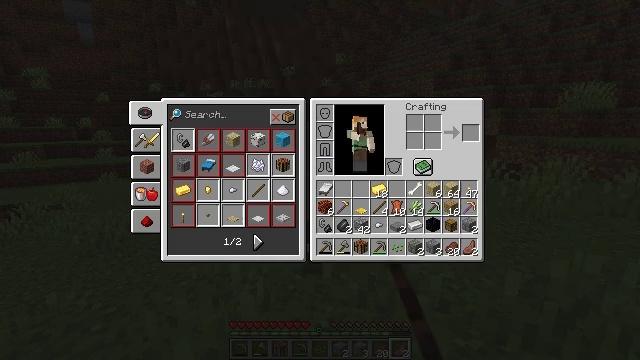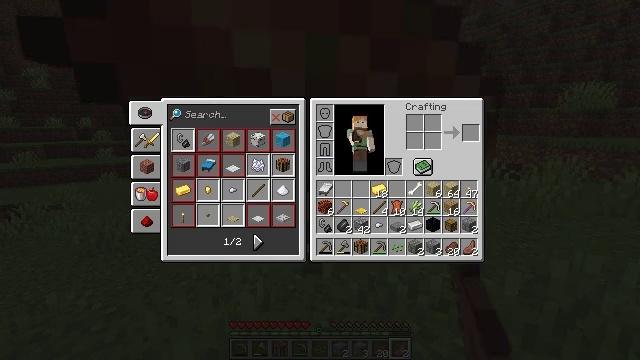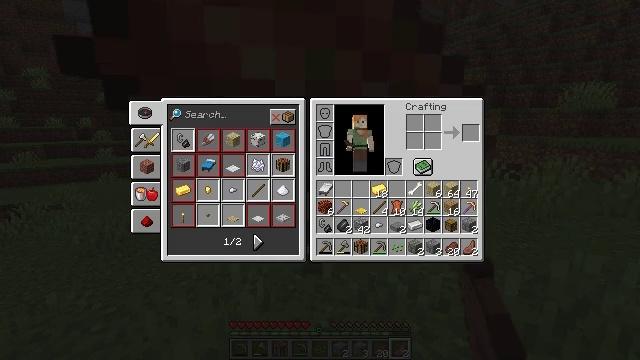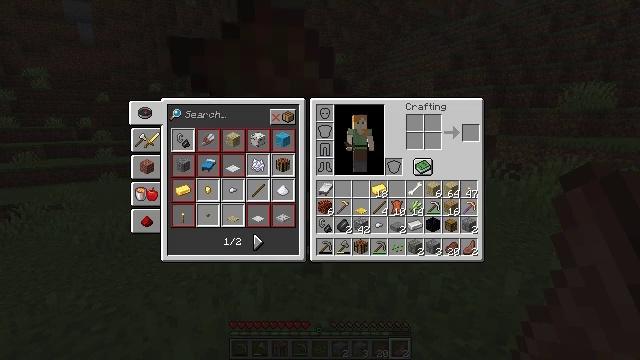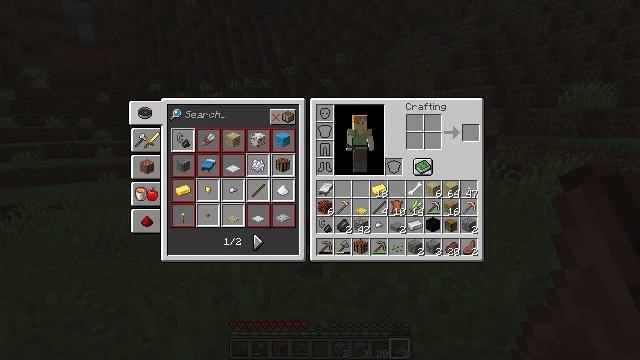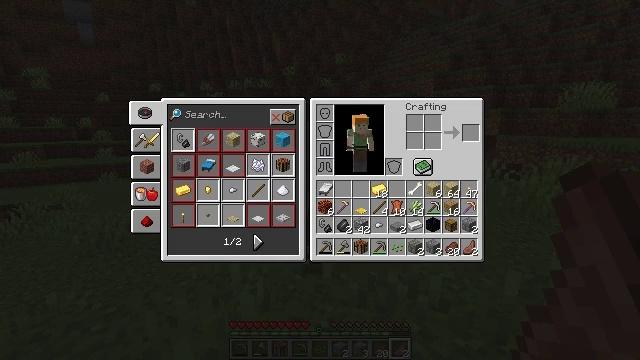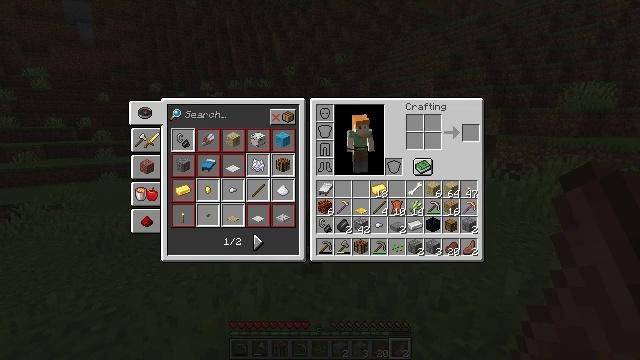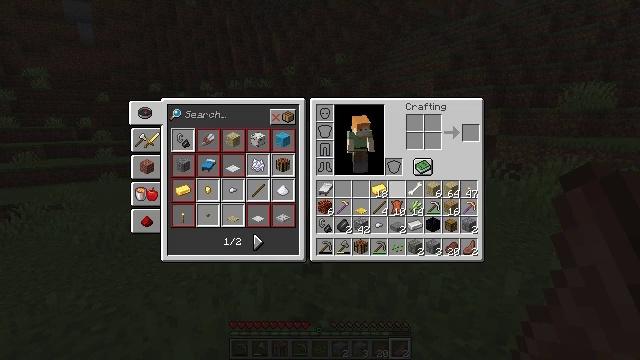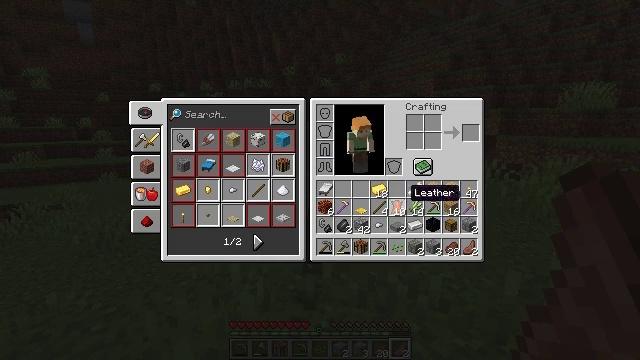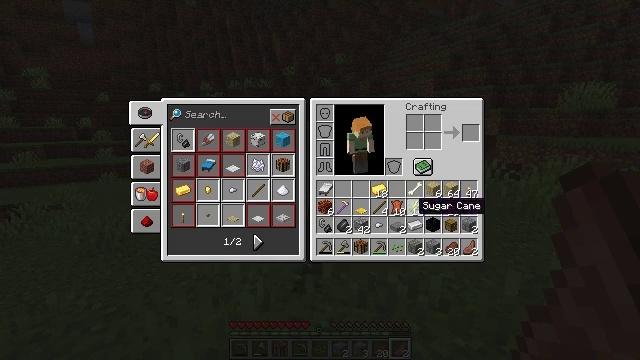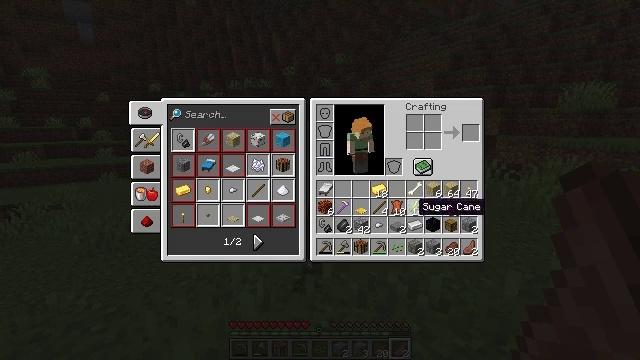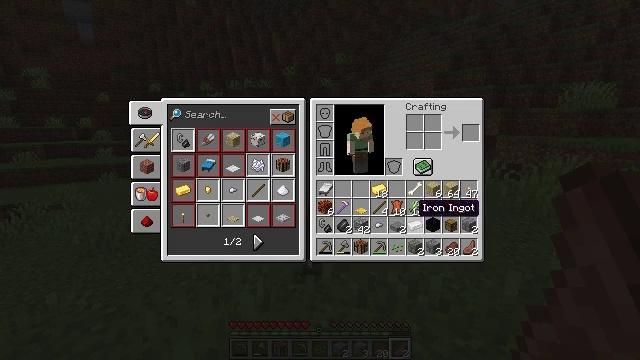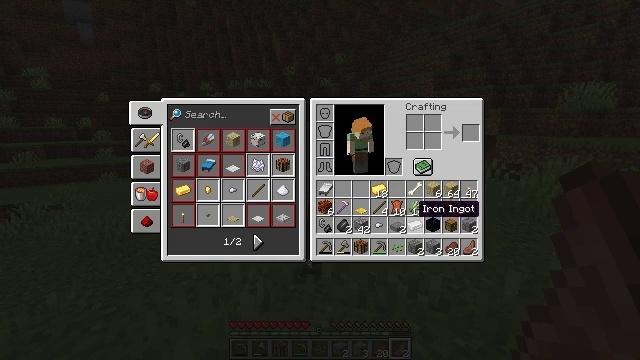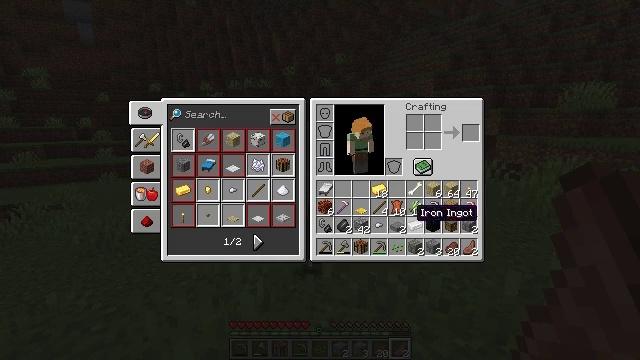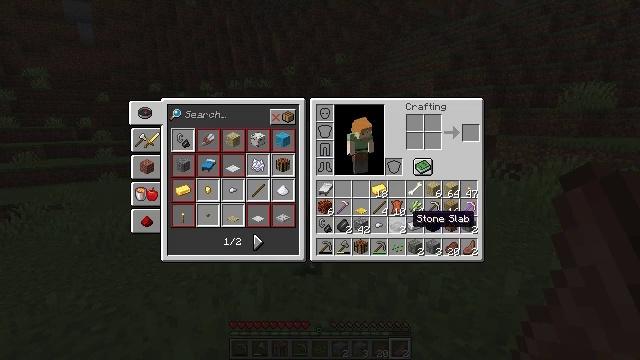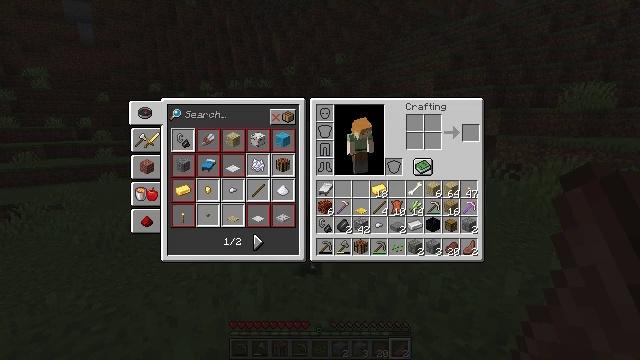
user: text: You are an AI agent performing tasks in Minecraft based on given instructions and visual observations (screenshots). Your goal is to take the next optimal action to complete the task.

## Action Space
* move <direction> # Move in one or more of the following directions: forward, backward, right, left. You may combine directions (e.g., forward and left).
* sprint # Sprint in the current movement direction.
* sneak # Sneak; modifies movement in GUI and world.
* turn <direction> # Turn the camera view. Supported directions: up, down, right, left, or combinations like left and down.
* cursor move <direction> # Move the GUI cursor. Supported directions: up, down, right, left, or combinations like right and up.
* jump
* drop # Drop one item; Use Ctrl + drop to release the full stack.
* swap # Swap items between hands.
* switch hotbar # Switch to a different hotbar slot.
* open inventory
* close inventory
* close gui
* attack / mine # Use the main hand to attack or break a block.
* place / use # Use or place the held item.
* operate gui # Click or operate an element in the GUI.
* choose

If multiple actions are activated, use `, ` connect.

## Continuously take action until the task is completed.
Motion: motion action
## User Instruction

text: Drop a stone slab.
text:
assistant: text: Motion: cursor move down, open gui
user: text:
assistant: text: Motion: cursor move down
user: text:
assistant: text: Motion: cursor move down
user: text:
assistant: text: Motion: cursor move down
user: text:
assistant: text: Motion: cursor move right and down
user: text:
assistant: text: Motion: cursor move down
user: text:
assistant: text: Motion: cursor move right and down
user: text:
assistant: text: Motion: cursor move right and down
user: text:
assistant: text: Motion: cursor move right and down
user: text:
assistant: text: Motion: no_op
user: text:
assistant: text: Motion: no_op
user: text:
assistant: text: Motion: no_op
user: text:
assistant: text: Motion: no_op
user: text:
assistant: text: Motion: no_op
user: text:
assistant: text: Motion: cursor move left and down
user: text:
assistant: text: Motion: no_op
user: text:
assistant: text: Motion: no_op
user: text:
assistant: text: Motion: no_op
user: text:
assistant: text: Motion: no_op
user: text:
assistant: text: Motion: no_op
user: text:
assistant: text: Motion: cursor move up
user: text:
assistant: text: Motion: no_op
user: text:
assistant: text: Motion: no_op
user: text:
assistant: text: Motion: operate gui
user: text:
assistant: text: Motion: operate gui
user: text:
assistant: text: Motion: no_op
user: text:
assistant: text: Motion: no_op
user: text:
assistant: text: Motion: no_op
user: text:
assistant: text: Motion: cursor move up
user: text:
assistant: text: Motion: cursor move left and up